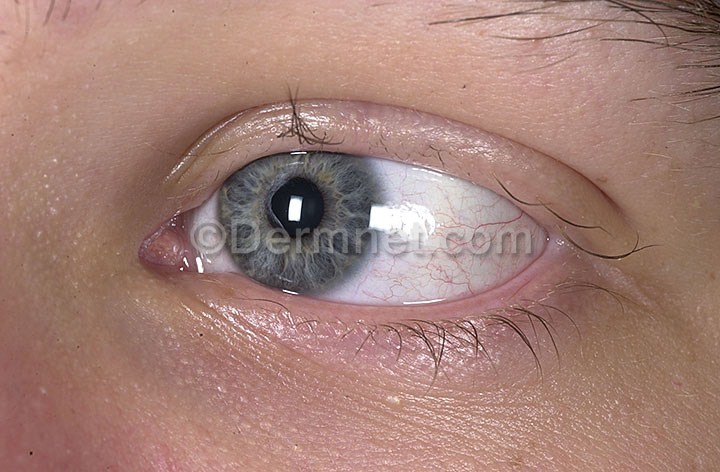
Disease: Nail Fungus and other Nail Disease